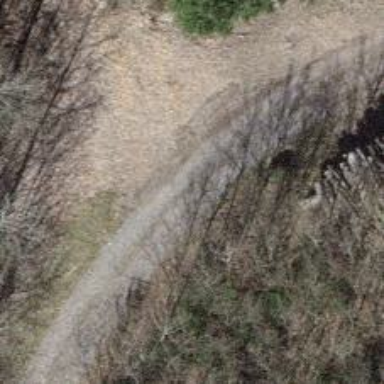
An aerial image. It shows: Unpaved track with grade2 tracktype.